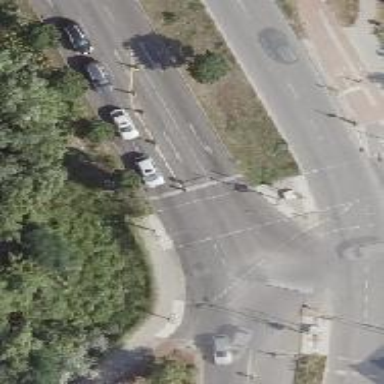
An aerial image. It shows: Crossing with traffic signals.